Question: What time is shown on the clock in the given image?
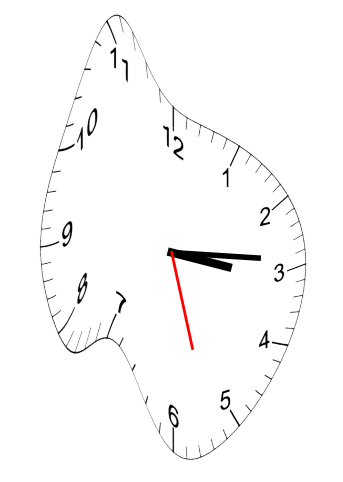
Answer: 03:14:27